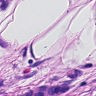
Metastatic tissue present: yes